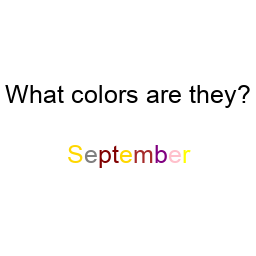
Color: gold, gray, maroon, maroon, gold, brown, purple, pink, yellow
Background color: white
Question text color: black